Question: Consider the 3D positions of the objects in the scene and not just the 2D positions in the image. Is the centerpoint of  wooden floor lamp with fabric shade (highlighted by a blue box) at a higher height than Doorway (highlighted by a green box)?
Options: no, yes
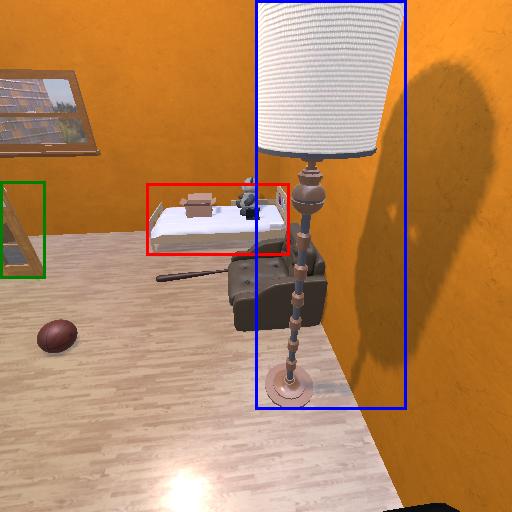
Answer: no